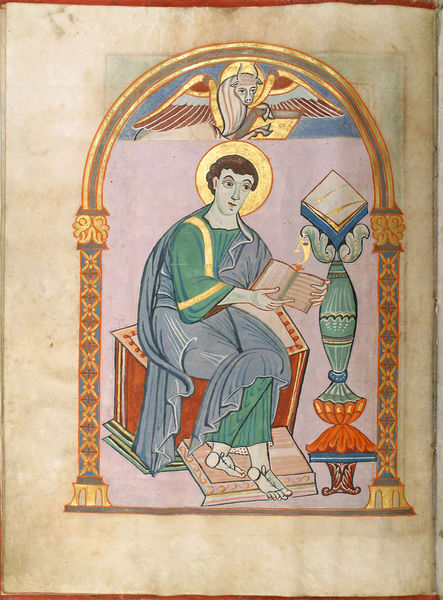
Titel: Gerocodex, Perikopenbuch
Institution: Darmstadt, Hessische Landesbibliothek
Schlagwörter: blau, flügel, hand, mann, grün, sitzen, blumen, braun, säule, säulen, rot, ornament, bibel, mensch, gold, gotik, papier, sitz, bogen, farbe, schemel, verzierung, podest, buch, seite, illustration, pult, buchdruck, halbkreis, pergament, heiligenschein, nimbus, mittelalter, heiliger, heilig, gloriole, ochse, stier, biblisch, sakral, fußschemel, markus, buchmalerei, evangelist, evangeliar, blattgold, lukas, matthäus, folie, stundenbuch, ambo, illumination, e, #evangelist, flügelstier